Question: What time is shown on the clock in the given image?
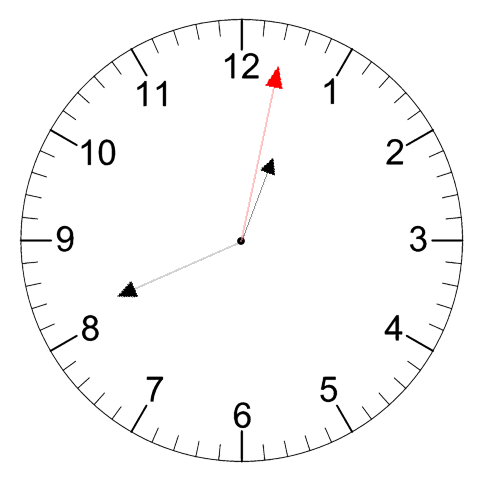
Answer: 12:41:02